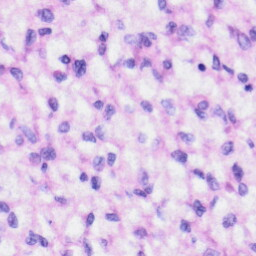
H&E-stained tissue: Liver